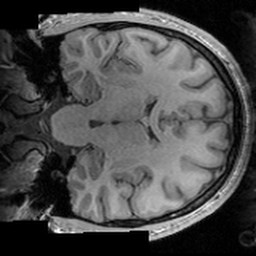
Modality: T1w
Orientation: coronal
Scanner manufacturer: siemens
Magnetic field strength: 3 T
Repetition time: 1.63 s
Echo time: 0.00311 s